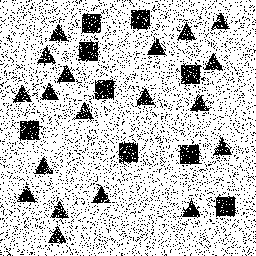
Squares: 9
Triangles: 19
Stars: 0
Total shapes: 28